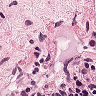
Metastatic tissue present: no